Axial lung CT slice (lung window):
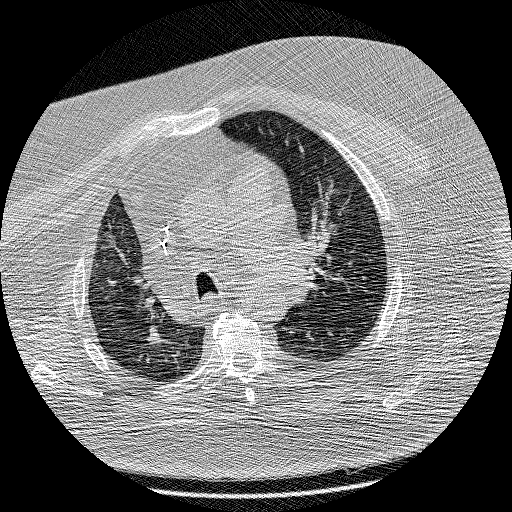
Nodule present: no